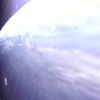
Label: sunburn